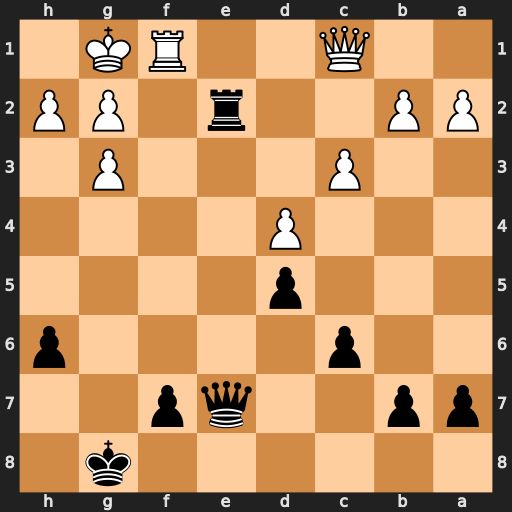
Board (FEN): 6k1/pp2qp2/2p4p/3p4/3P4/2P3P1/PP2r1PP/2Q2RK1
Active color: b
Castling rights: -
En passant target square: -
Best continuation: Qe4 Rf2 Re1+ Qxe1 Qxe1+